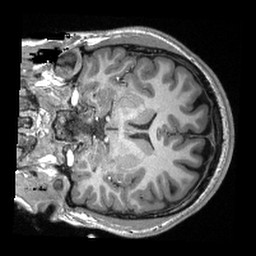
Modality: T1w
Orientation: coronal
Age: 18
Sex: male